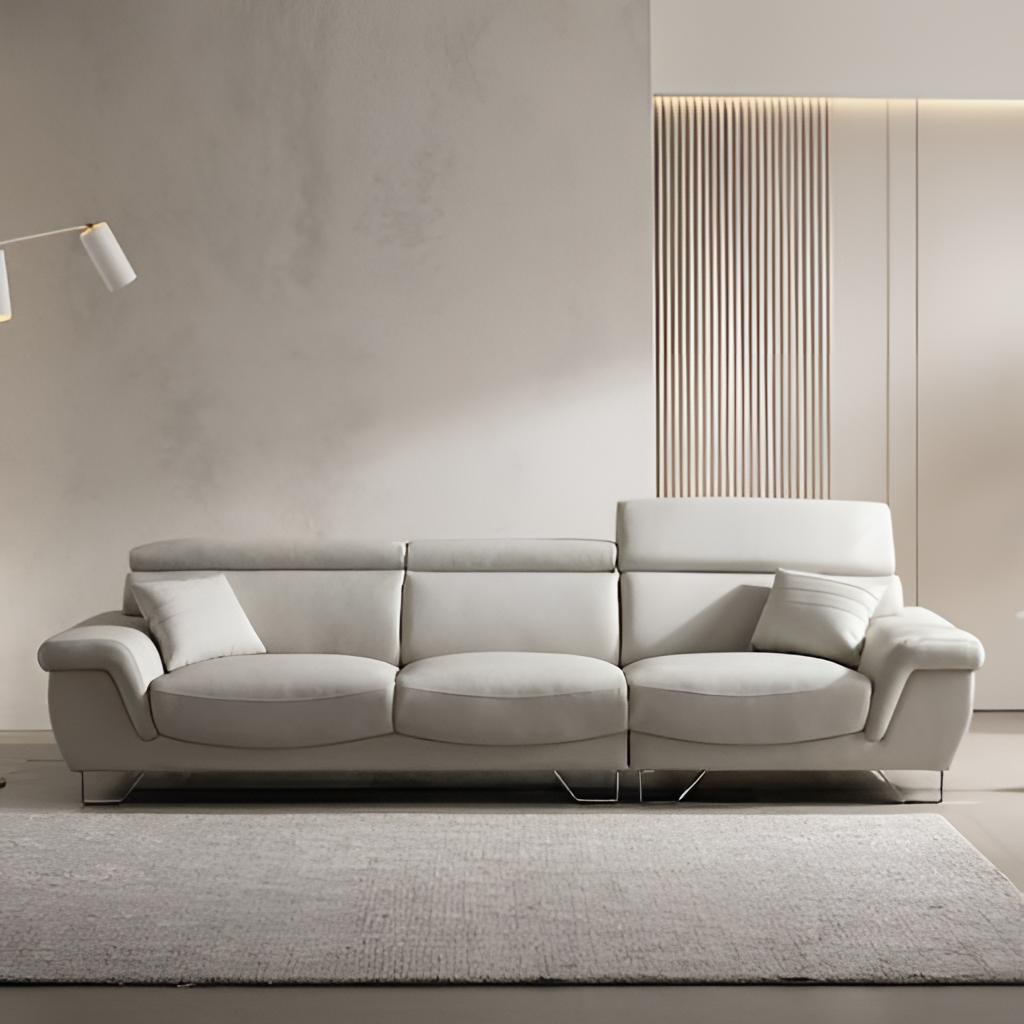
living room, light gray leather sofa, carpet flooring, with plain pattern, modern, paint wallpaper, with solid pattern